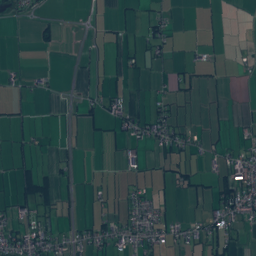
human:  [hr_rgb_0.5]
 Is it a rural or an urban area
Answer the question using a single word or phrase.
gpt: urban

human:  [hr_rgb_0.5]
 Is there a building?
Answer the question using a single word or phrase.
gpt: yes

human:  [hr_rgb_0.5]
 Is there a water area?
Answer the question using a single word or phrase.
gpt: yes

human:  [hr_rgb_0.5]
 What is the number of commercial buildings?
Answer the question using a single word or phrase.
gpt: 14

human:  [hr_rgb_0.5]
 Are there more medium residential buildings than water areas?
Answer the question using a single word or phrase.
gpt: no

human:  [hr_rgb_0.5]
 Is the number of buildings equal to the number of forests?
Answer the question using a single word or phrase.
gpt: no

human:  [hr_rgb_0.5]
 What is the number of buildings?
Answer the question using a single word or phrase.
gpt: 1190

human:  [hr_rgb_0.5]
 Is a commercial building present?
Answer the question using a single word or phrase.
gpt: yes

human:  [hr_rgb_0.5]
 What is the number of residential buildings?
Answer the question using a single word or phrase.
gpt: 1170

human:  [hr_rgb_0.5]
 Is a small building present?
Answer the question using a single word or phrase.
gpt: yes

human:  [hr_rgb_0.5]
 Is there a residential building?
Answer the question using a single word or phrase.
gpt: yes

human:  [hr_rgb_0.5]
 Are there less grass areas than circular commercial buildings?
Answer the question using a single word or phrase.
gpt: no

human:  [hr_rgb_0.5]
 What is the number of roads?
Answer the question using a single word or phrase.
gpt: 158

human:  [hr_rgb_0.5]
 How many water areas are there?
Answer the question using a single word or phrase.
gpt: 65

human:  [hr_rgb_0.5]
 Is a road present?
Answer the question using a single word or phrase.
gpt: yes

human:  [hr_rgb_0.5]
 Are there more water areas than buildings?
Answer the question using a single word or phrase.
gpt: no

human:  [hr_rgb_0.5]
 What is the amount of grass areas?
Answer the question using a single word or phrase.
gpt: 354

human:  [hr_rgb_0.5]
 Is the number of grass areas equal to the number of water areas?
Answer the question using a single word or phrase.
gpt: no

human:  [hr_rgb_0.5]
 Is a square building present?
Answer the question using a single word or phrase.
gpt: yes

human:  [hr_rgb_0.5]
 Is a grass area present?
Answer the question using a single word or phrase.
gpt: yes

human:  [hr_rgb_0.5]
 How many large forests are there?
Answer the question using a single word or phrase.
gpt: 12

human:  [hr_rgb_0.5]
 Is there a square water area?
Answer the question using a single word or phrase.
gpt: yes

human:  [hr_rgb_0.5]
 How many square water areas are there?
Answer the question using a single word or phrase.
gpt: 6

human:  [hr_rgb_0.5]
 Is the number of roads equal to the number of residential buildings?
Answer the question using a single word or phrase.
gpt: no

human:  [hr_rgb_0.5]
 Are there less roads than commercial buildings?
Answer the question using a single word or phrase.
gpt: no

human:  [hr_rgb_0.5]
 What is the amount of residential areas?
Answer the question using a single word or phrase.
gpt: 5

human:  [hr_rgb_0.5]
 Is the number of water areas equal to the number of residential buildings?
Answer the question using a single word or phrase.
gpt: no

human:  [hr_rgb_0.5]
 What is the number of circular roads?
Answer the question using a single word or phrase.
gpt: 0

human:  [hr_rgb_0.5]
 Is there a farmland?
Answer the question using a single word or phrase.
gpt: yes

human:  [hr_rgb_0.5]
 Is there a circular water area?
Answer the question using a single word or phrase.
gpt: yes

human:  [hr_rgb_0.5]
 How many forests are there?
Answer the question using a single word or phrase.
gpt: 103

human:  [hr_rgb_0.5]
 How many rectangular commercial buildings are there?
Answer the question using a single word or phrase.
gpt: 3

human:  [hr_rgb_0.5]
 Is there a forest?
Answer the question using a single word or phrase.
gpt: yes

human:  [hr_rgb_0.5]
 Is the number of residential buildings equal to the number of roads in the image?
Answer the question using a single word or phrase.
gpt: no

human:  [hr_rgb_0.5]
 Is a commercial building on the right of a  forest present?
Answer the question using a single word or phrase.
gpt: yes

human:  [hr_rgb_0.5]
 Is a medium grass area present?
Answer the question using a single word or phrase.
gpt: yes

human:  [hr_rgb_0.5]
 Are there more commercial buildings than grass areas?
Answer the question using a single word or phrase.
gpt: no

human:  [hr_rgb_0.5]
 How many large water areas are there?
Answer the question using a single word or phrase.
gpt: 5

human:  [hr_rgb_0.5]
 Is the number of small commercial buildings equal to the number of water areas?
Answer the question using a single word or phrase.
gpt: no

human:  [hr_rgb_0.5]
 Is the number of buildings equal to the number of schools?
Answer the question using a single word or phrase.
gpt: no

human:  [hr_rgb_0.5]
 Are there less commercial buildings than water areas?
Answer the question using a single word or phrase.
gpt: yes

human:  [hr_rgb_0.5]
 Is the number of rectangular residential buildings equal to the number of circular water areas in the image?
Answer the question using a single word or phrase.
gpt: no

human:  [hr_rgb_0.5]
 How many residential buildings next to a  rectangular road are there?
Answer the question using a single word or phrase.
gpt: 0

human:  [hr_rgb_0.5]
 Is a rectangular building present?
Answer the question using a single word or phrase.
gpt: yes

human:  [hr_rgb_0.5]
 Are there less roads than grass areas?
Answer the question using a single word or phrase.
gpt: yes

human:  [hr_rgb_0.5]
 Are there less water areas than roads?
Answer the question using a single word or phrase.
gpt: yes

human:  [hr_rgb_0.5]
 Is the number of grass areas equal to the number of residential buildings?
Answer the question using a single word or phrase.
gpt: no

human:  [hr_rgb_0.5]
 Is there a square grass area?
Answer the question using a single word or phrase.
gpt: no

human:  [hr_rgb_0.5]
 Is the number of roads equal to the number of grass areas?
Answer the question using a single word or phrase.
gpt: no

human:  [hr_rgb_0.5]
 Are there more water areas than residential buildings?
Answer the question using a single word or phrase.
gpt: no

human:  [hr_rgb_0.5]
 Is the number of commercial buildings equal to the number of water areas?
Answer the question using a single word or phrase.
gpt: no

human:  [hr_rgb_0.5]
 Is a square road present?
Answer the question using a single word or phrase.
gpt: no

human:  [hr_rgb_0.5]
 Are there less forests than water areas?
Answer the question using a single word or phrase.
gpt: no

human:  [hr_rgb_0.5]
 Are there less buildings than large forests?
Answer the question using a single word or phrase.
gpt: no

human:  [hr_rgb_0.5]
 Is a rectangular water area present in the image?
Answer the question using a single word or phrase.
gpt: yes

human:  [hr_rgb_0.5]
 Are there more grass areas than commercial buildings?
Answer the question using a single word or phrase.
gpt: yes

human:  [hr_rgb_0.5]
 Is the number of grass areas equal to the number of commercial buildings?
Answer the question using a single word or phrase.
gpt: no

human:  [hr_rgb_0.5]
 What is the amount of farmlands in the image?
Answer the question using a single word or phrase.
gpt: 23

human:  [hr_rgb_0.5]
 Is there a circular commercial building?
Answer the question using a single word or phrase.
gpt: yes

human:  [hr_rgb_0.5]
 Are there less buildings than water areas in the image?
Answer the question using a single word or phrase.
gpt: no

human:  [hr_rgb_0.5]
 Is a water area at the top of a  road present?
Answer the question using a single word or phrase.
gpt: yes

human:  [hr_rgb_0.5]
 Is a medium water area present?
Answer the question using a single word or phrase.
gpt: yes

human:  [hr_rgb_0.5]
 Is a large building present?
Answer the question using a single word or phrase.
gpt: no

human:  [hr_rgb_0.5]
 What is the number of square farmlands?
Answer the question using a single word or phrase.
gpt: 0